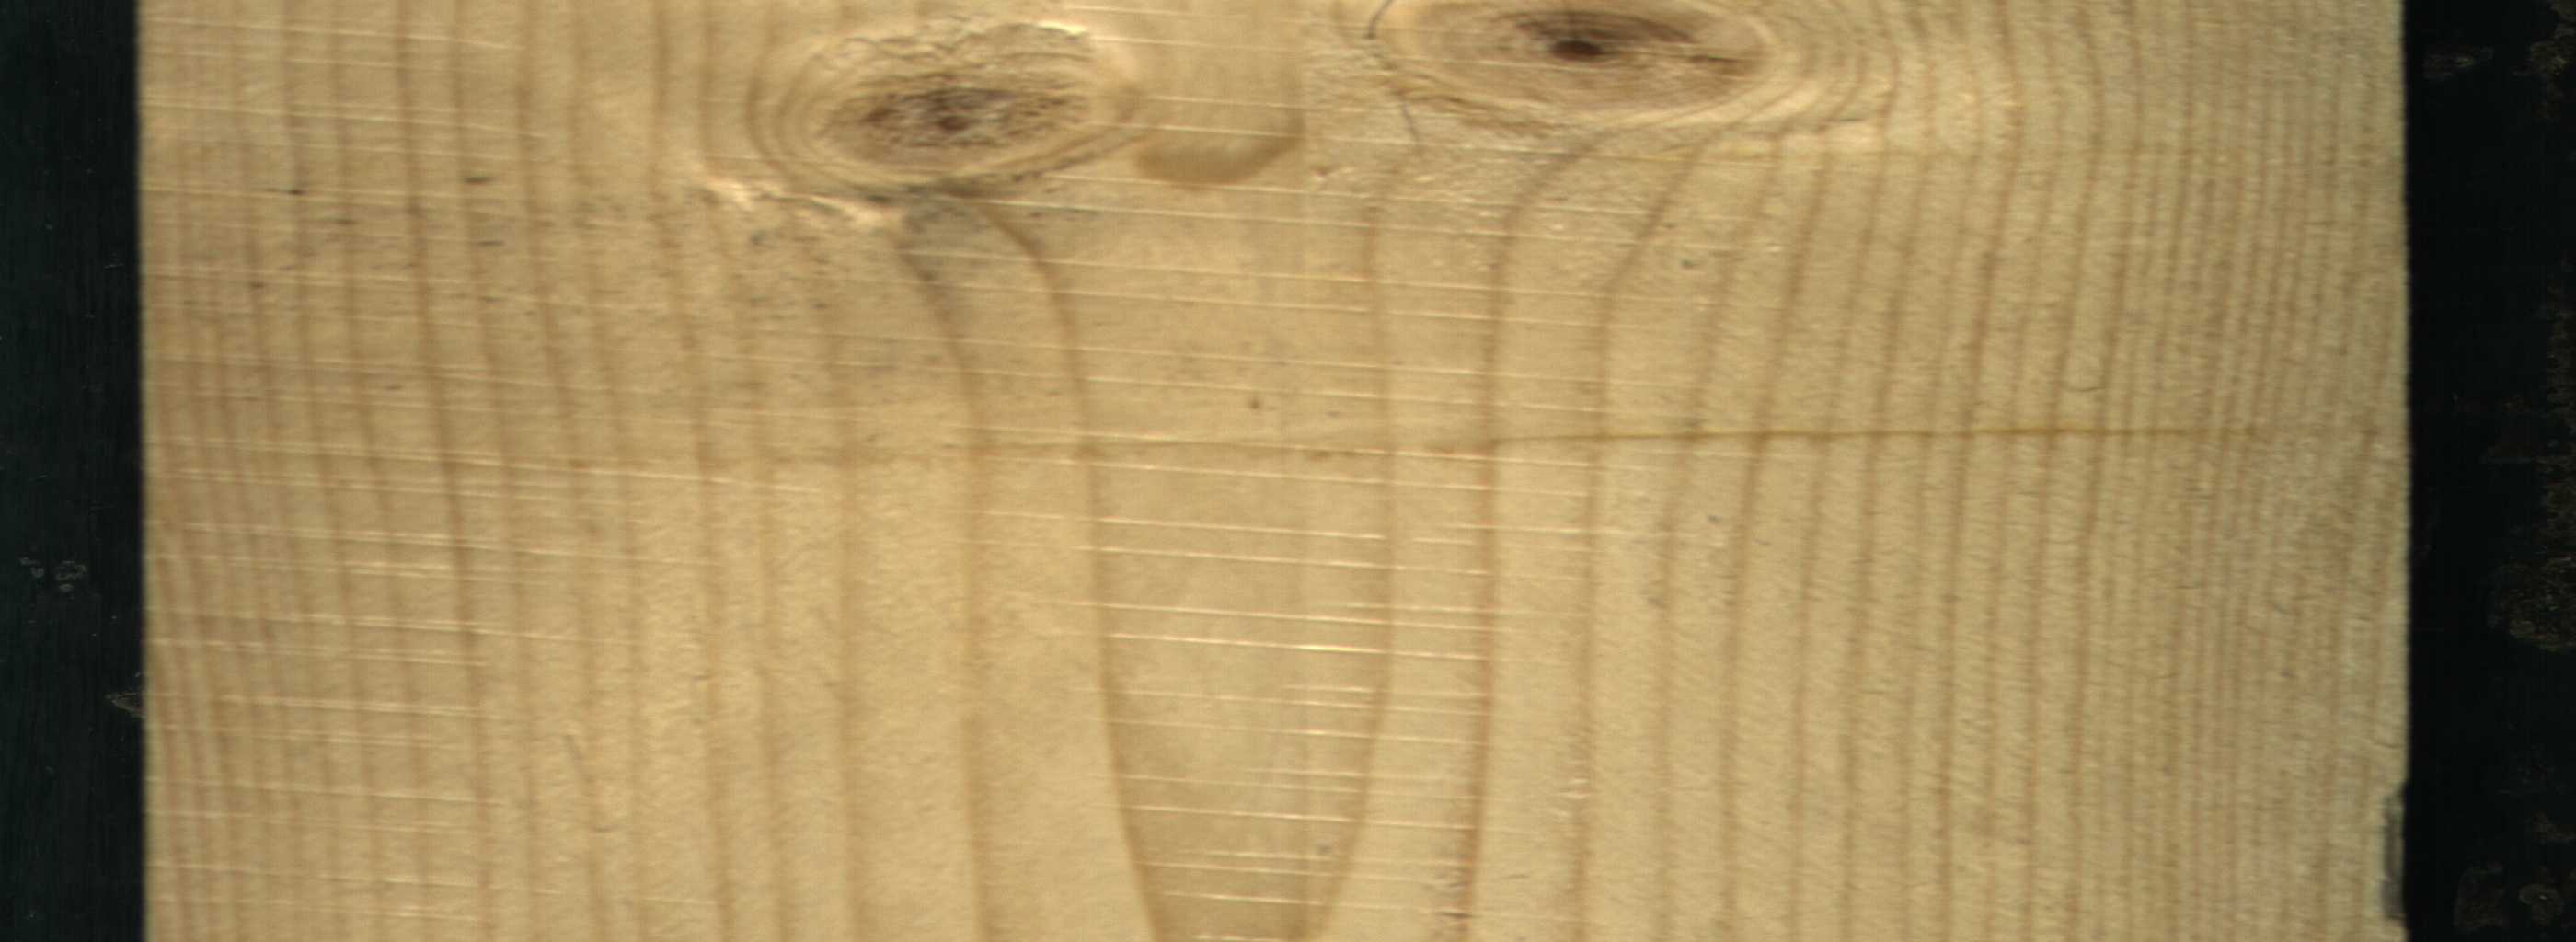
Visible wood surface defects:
Live_Knot
Live_Knot